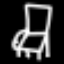
Label: chair